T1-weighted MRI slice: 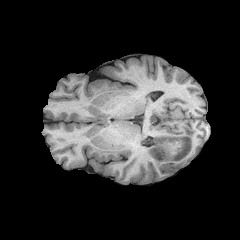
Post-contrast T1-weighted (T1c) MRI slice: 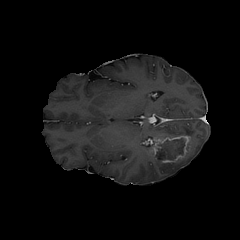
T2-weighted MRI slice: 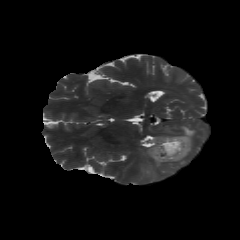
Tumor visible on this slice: yes